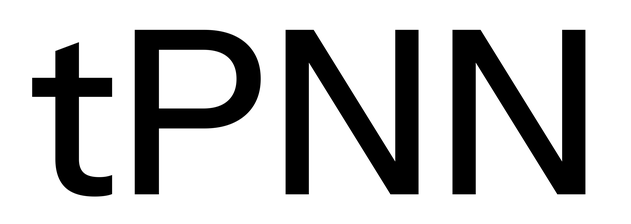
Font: InstrumentSans_Medium